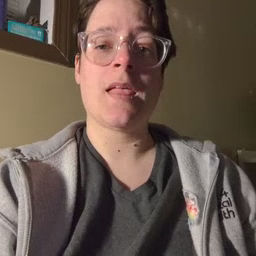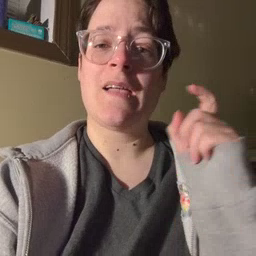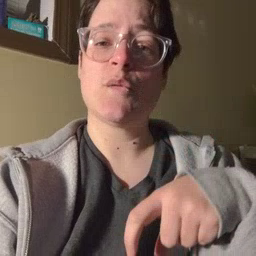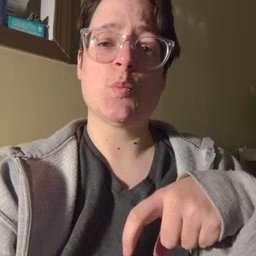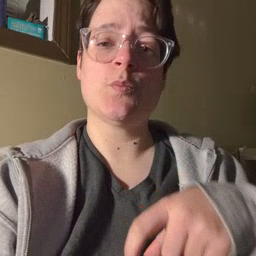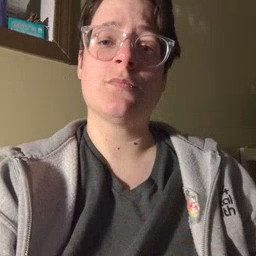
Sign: haveto